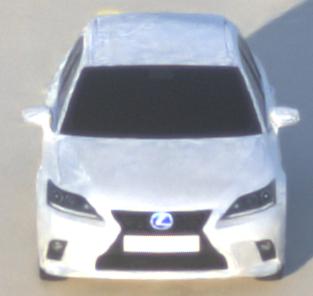
Make: Lexus
Model: CT 200h
Detailed model: CT (A10)
Model produced from: 2014/03
Model produced until: 2017/10
Doors: 5
Color: white
Road condition: dry road
Daytime: sunrise or sunset
Contrast: low contrast